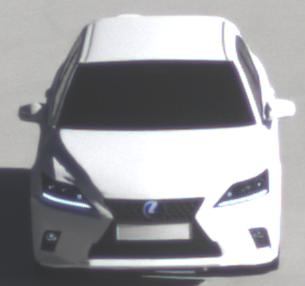
Make: Lexus
Model: CT 200h
Detailed model: CT (A10)
Model produced from: 2014/03
Model produced until: 2017/10
Doors: 5
Color: white
Road condition: dry road
Daytime: sunrise or sunset
Contrast: medium contrast